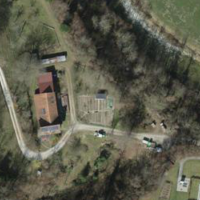
EUNIS habitat code: 41
Species observed at this site:
Silene dioica
Urtica dioica